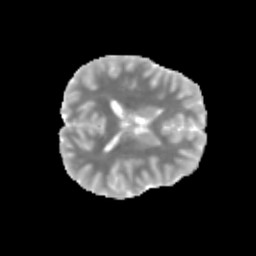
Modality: MD
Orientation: axial
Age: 11
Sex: male
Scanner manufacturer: siemens
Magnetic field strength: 3 T
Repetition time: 3.8 s
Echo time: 0.07 s